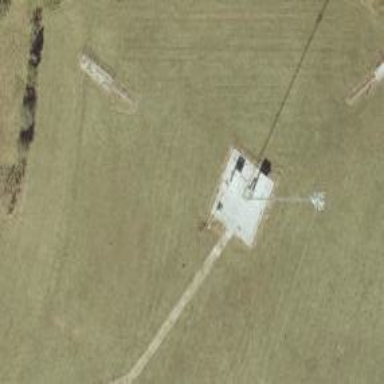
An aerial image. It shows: Man-made mast used for communication purposes.